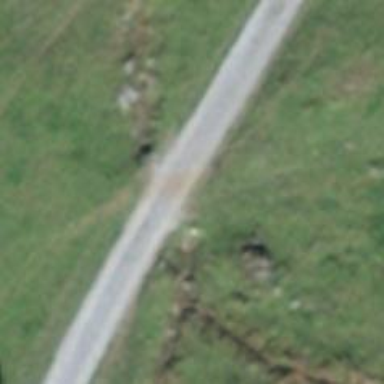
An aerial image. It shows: Culvert tunnel.